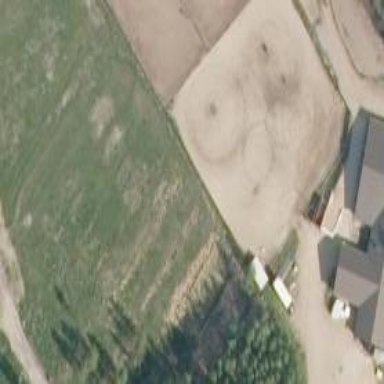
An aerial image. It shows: Fence surrounding equestrian pitch for leisure land activities.